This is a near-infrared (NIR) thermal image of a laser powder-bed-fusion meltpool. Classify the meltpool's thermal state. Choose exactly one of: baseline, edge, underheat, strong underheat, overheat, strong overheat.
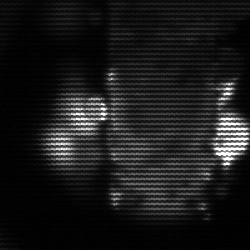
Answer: strong underheat